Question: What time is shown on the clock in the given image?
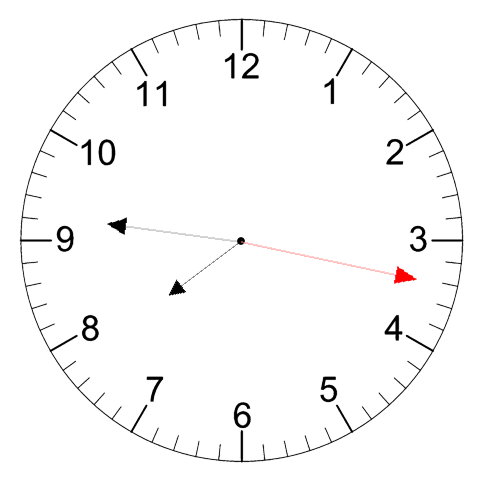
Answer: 07:46:17